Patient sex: M
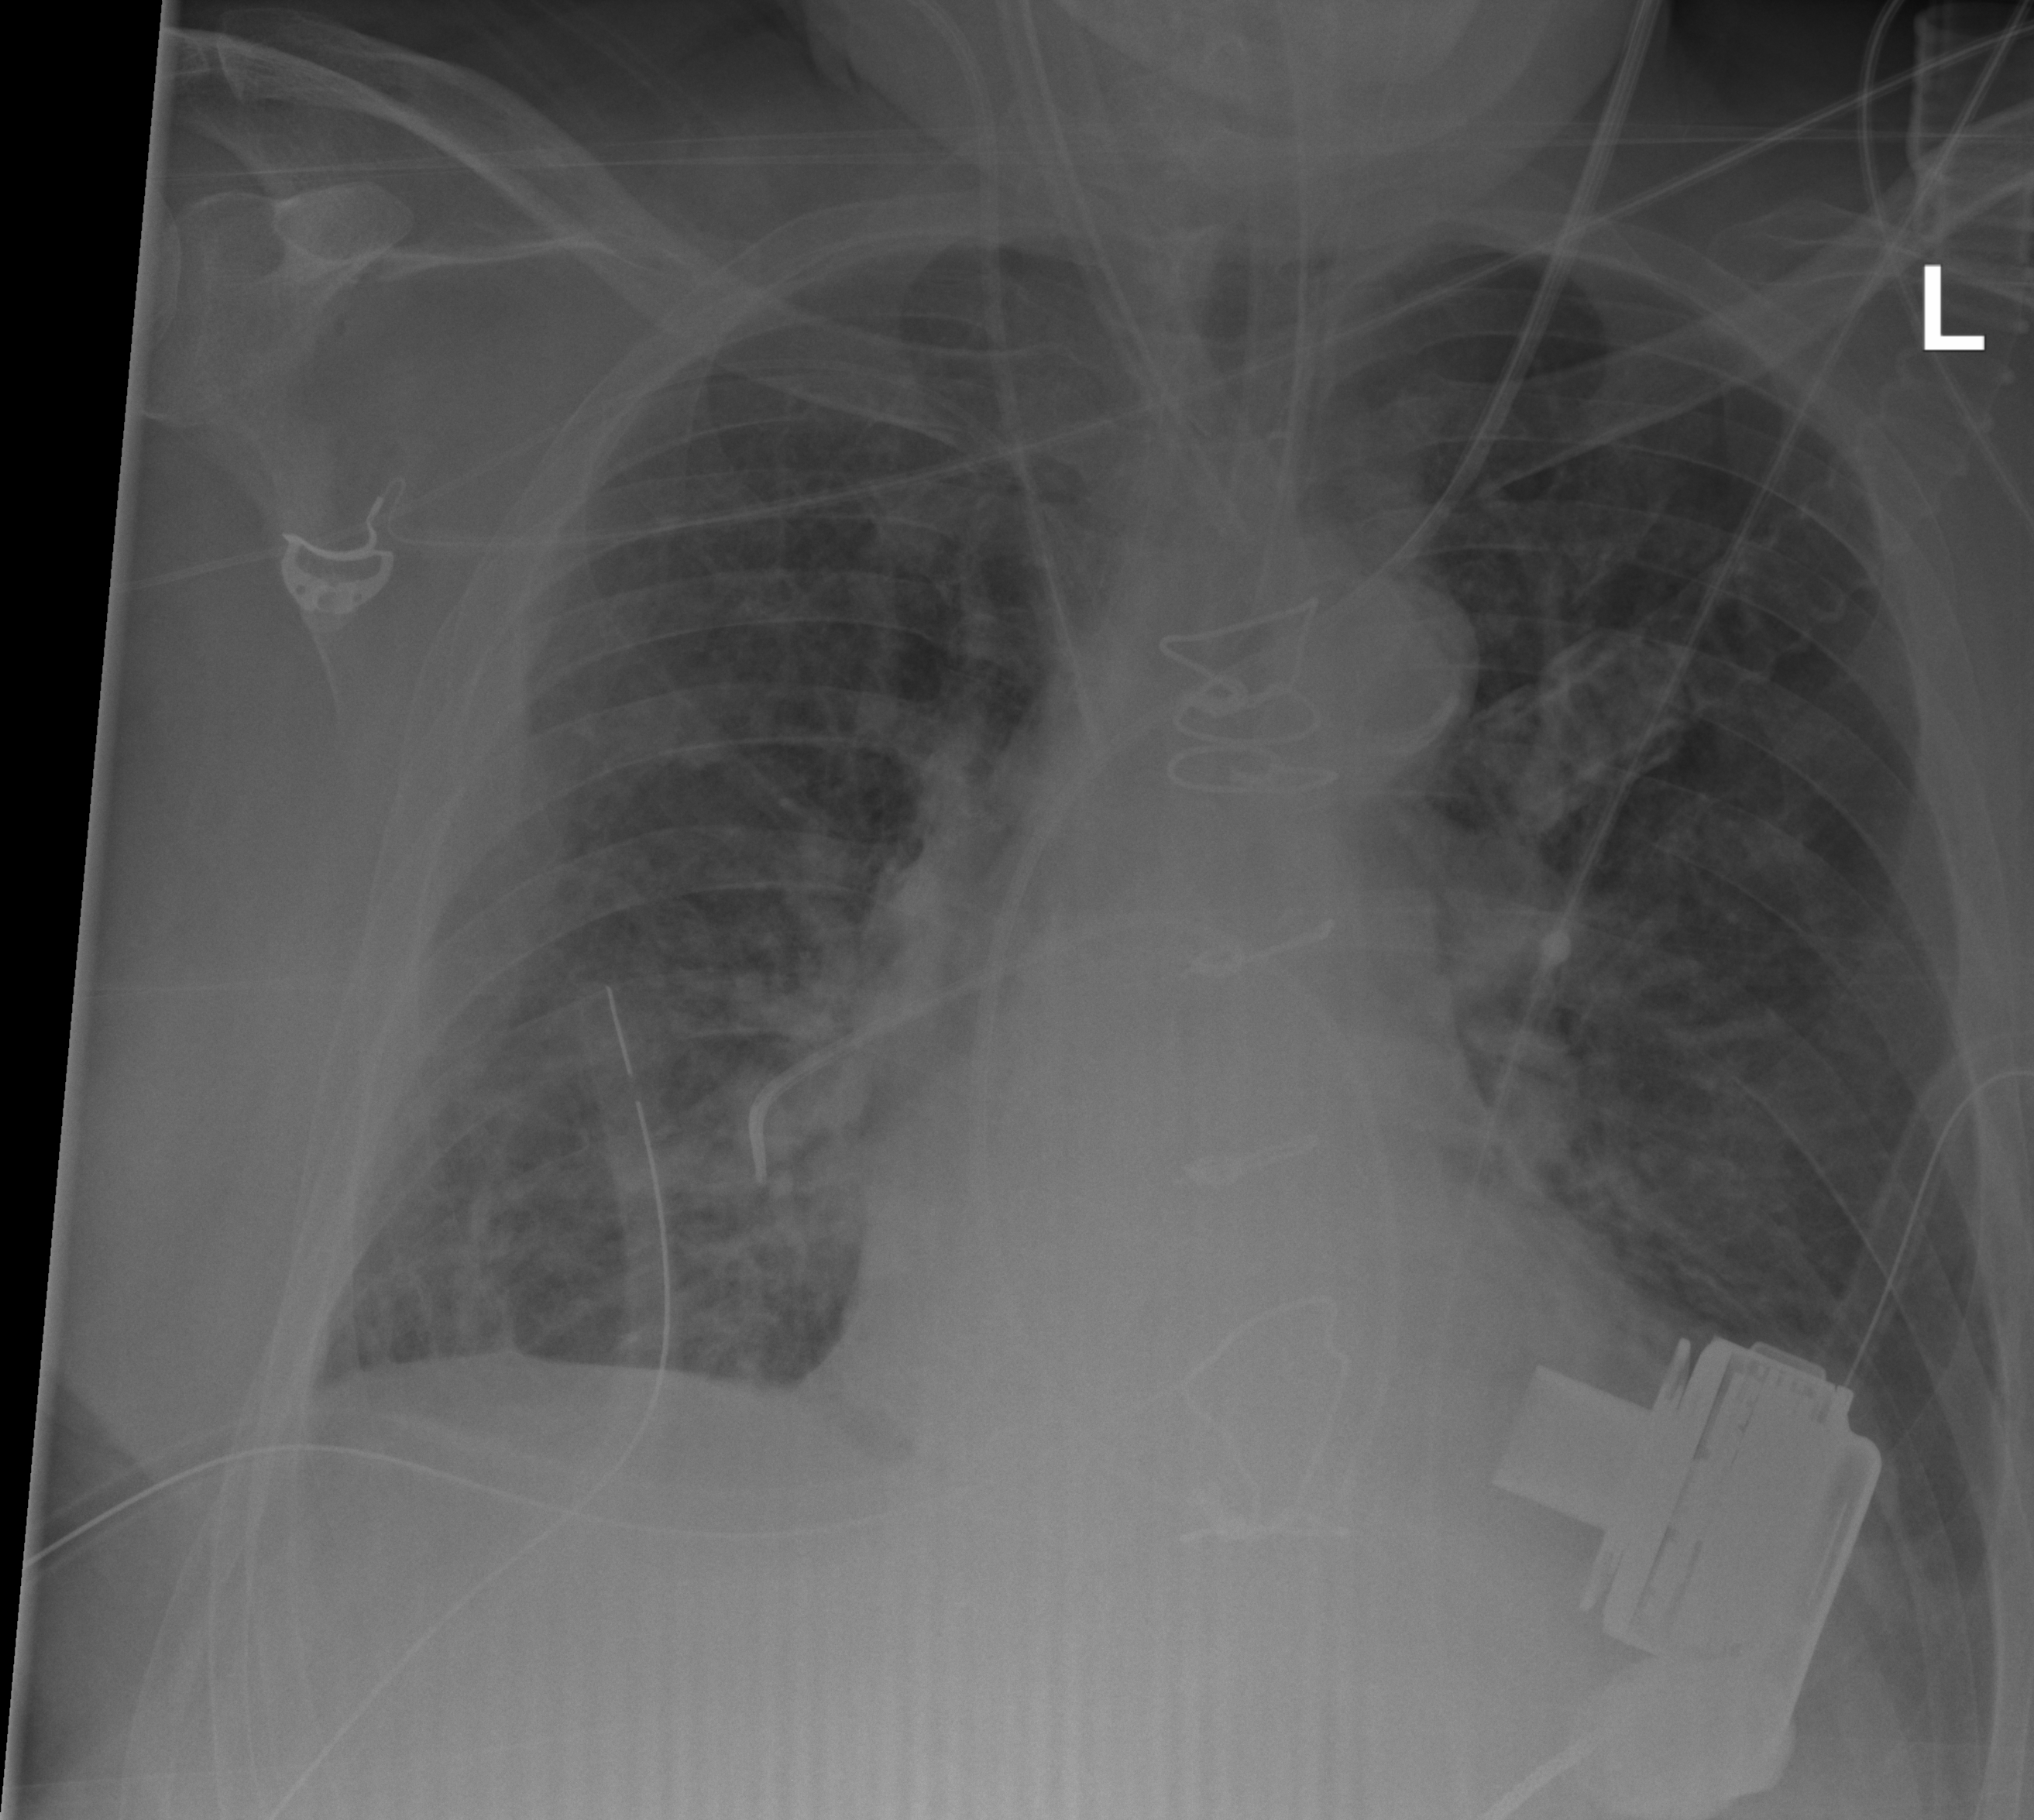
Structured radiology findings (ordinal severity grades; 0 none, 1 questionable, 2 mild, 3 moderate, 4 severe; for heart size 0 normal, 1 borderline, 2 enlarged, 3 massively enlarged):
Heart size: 0
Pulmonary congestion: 2
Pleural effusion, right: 1
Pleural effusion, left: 0
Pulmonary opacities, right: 0
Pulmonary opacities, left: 0
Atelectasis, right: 2
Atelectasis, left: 2